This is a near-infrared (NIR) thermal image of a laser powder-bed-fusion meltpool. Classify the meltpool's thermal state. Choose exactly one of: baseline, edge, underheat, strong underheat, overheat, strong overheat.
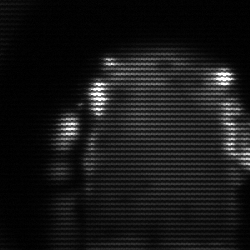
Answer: baseline